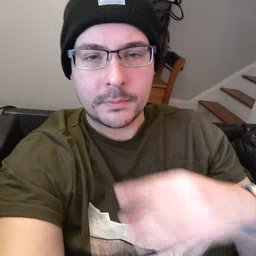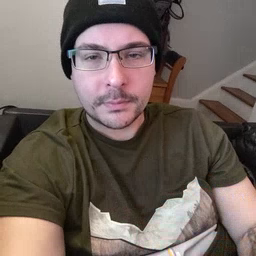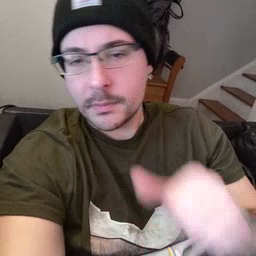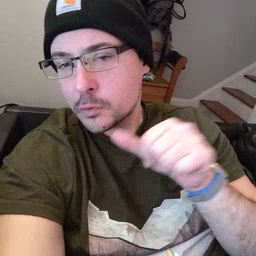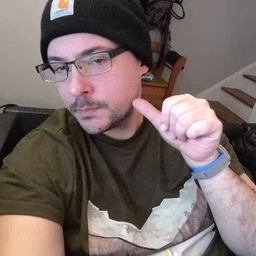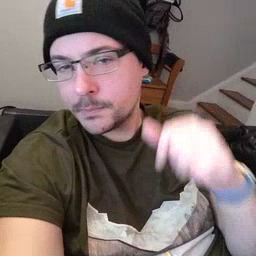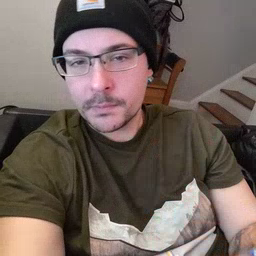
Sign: yesterday